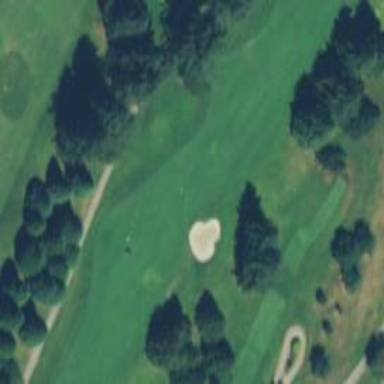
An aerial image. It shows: Golf hole.